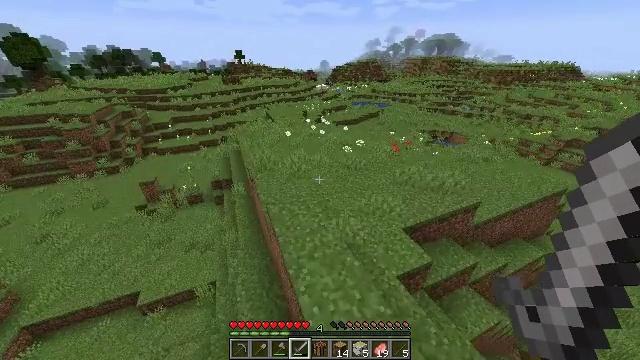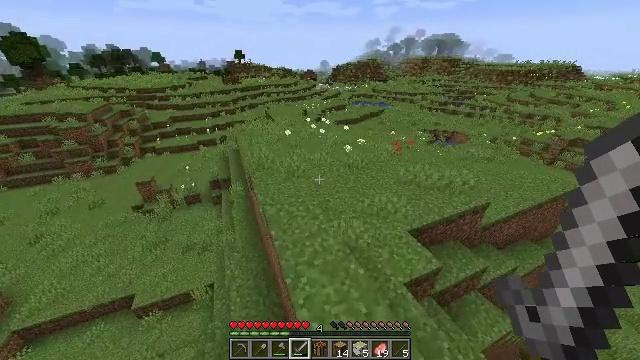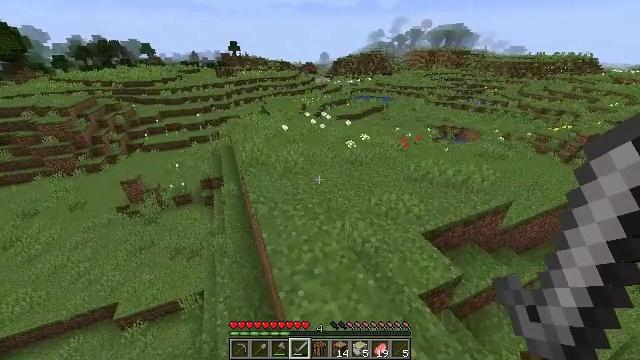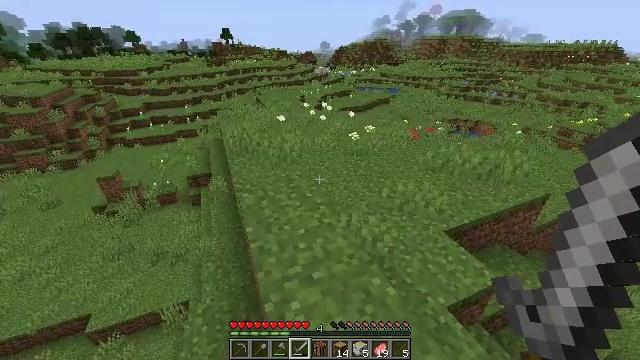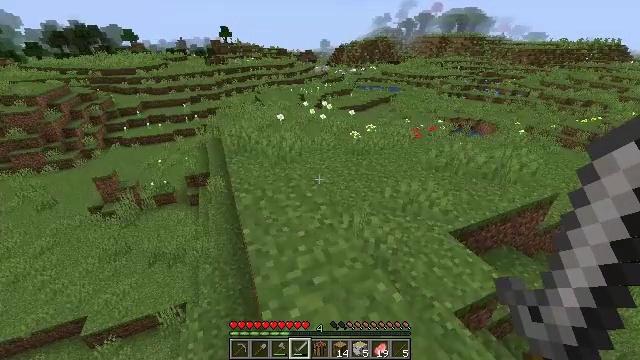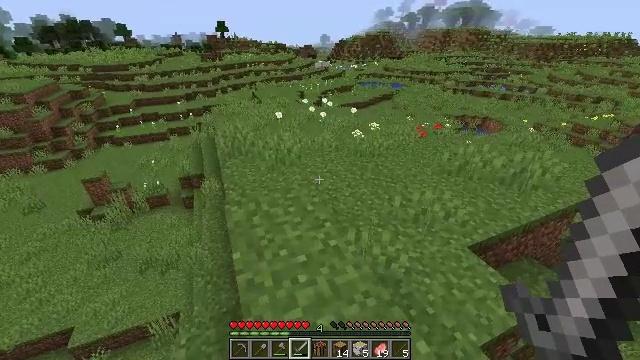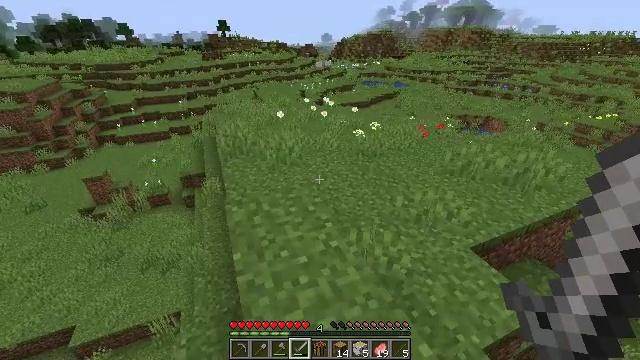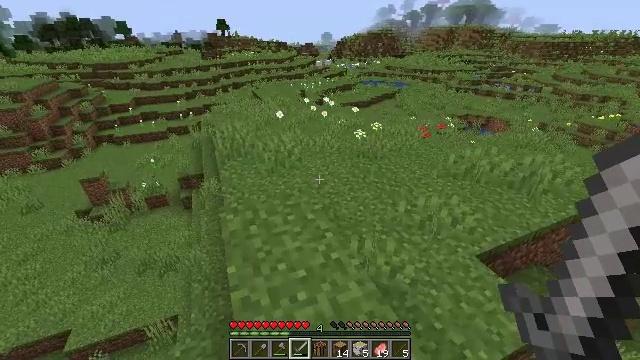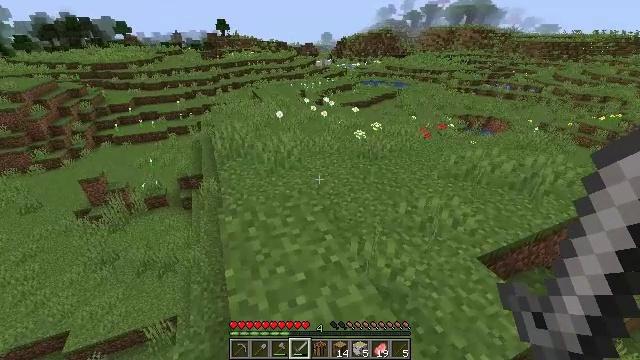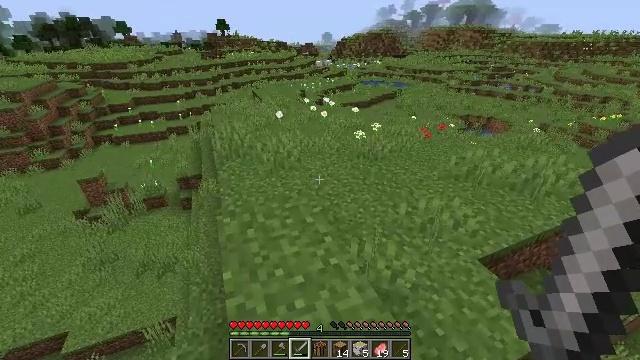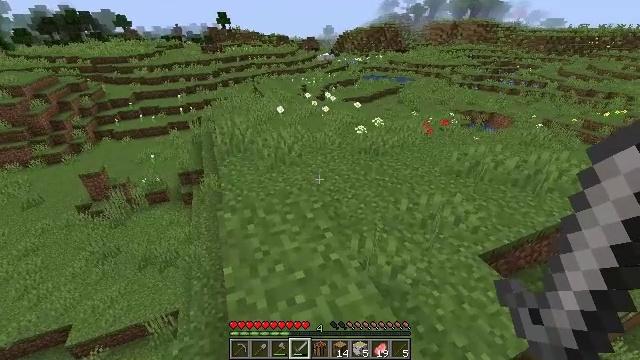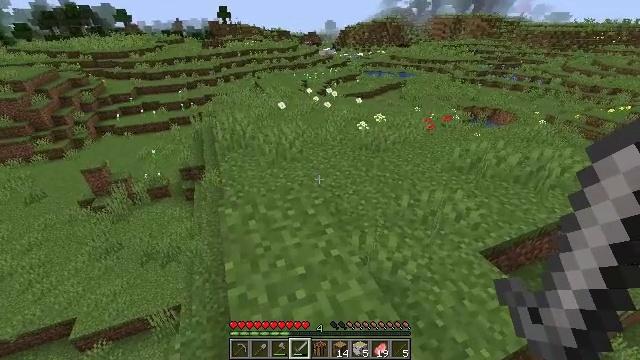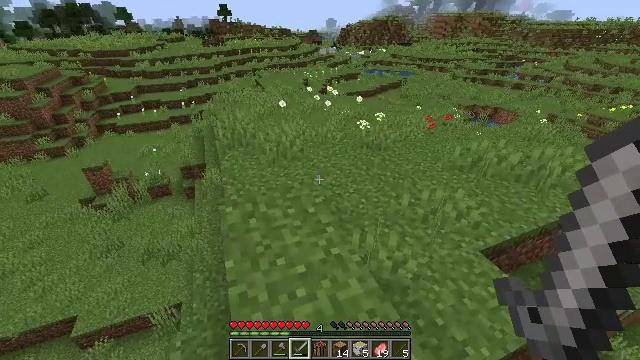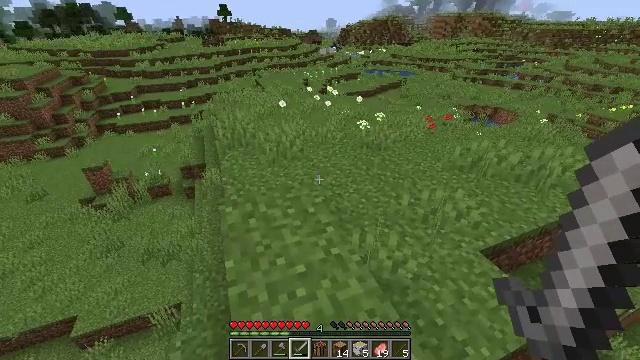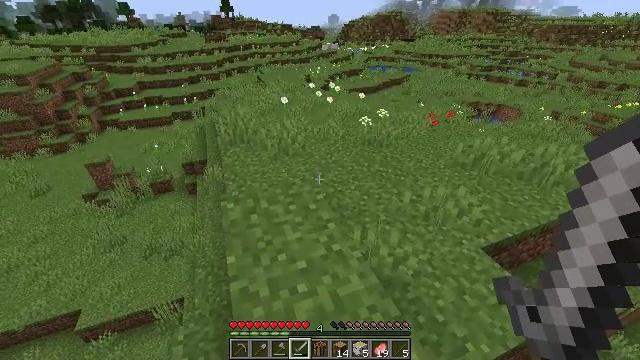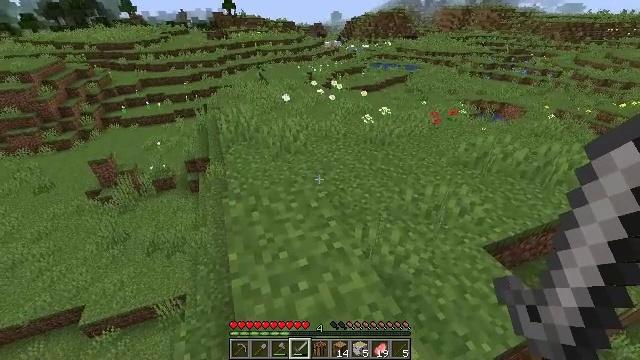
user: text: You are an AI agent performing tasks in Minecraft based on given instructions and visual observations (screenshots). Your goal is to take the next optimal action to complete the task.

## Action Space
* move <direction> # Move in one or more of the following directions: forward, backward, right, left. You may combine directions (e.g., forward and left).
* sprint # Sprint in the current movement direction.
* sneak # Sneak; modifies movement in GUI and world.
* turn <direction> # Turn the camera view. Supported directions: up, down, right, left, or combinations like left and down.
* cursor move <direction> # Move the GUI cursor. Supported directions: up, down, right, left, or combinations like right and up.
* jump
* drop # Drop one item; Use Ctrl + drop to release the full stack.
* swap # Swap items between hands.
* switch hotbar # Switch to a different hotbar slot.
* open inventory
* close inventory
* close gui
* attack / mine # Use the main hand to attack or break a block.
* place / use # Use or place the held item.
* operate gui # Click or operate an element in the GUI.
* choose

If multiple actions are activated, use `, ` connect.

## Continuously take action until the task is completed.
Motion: motion action
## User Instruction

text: Kill the chicken.
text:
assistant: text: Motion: no_op
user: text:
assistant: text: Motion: no_op
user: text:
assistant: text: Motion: no_op
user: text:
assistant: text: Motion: no_op
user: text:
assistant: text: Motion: no_op
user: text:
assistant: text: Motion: no_op
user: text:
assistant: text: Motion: no_op
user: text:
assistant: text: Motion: no_op
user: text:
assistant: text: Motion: no_op
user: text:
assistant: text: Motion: turn down
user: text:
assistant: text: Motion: no_op
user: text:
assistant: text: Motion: no_op
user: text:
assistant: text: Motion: no_op
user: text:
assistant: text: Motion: no_op
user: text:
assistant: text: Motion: no_op
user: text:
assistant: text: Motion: no_op
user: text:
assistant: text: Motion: no_op
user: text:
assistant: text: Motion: no_op
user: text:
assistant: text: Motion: no_op
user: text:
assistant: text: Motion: no_op
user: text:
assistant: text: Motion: no_op
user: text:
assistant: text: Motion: no_op
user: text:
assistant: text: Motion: no_op
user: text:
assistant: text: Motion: no_op
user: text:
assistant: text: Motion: no_op
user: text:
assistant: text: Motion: no_op
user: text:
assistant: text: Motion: no_op
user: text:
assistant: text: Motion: no_op
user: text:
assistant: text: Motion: no_op
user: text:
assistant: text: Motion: no_op